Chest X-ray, PA view. Patient: 58 years old, sex F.
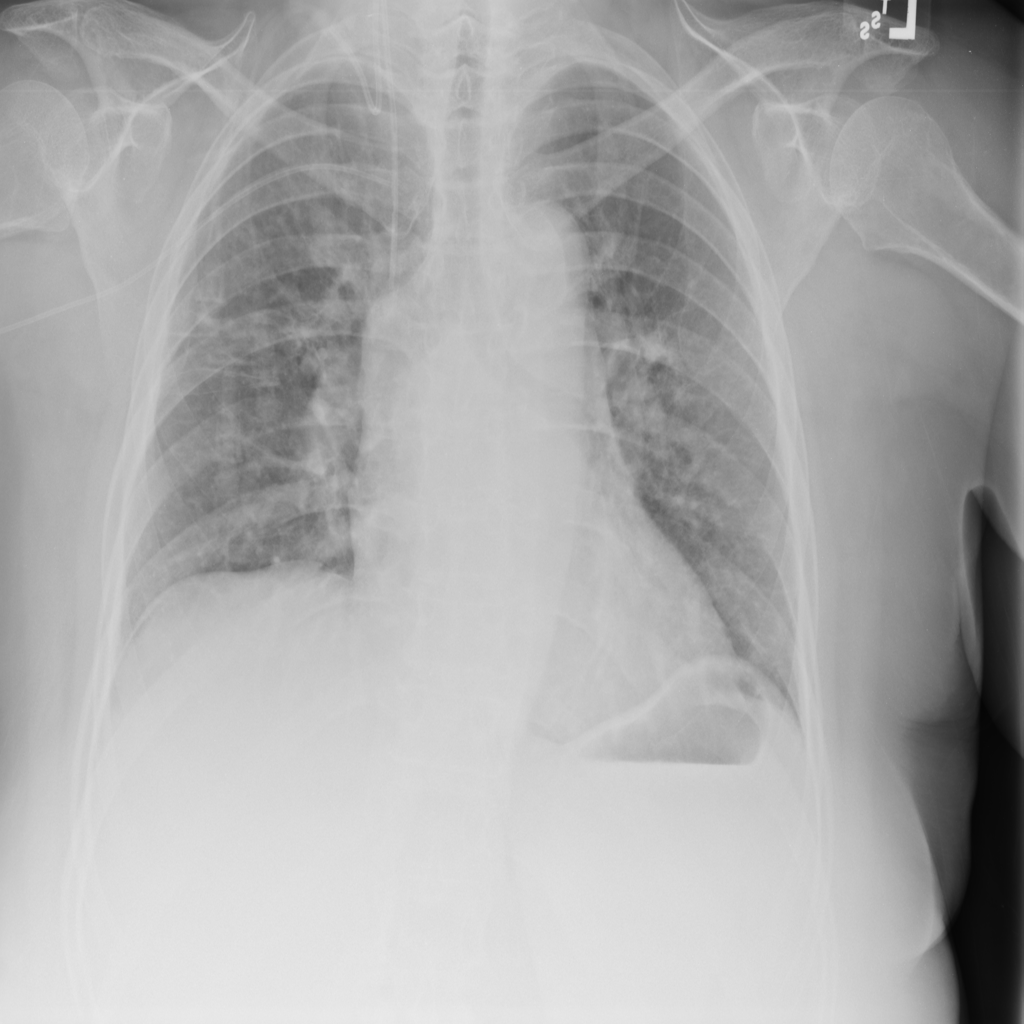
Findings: Atelectasis